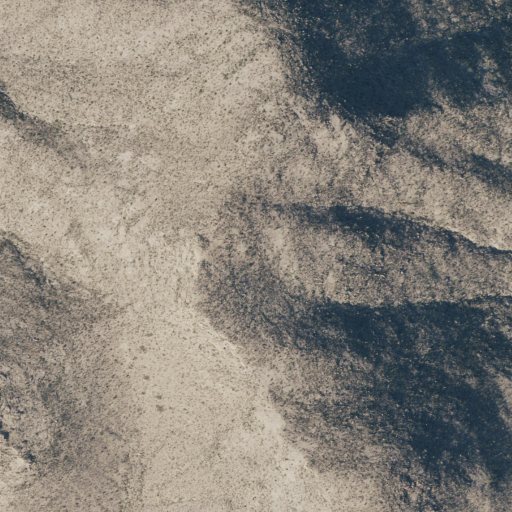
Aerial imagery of mountain in Texas named Quail Mountain containing shrub and grassland